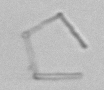
Label: Nanoneis